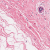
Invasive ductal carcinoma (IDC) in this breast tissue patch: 0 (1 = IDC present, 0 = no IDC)